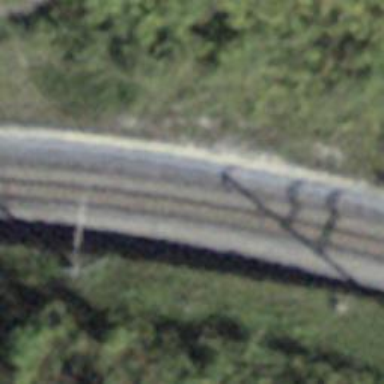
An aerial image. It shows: Narrow-gauge railway track with 1 electrified contact line.